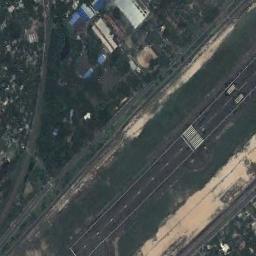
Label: runway